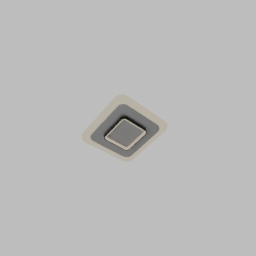
Label: lighting